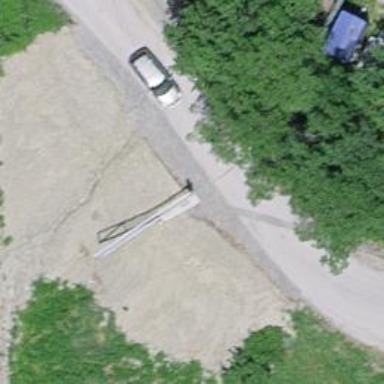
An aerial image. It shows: Gate.